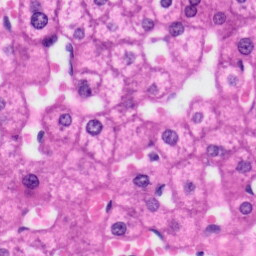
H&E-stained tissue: Liver